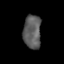
Tissue: lung
Cell type: Epithelial cells
Senescence score: 0.221
Nuclear area (px): 579
Mean DAPI intensity: 92.888